Interaction volume radius: 10 \u00c5
Interaction volume height: 15 \u00c5
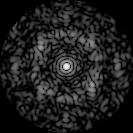
Disorder parameter: 0.6743